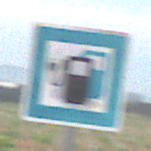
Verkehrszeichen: LadestationFuerElektrofahrzeuge
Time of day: SunriseSunset
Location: Outdoor (Nature)
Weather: PartlyCloudy
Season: NotSpecified
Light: Natural